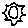
Label: sun